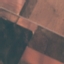
Land use / land cover class: AnnualCrop